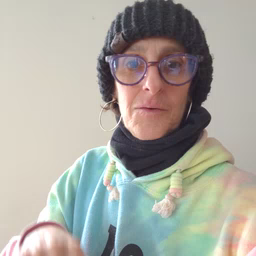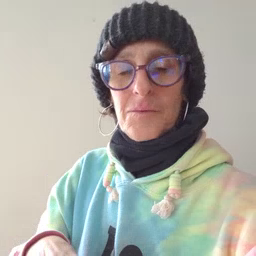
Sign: thankyou